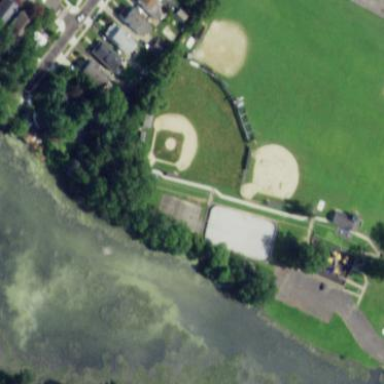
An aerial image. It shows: Baseball pitch for leisure and sports activities.